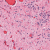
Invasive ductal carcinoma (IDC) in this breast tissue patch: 1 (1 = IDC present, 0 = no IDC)